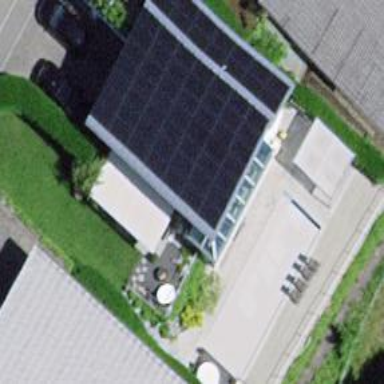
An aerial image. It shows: Solar power generator.